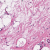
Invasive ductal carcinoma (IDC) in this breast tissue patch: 0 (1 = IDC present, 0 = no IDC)